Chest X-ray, PA view. Patient: 54 years old, sex M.
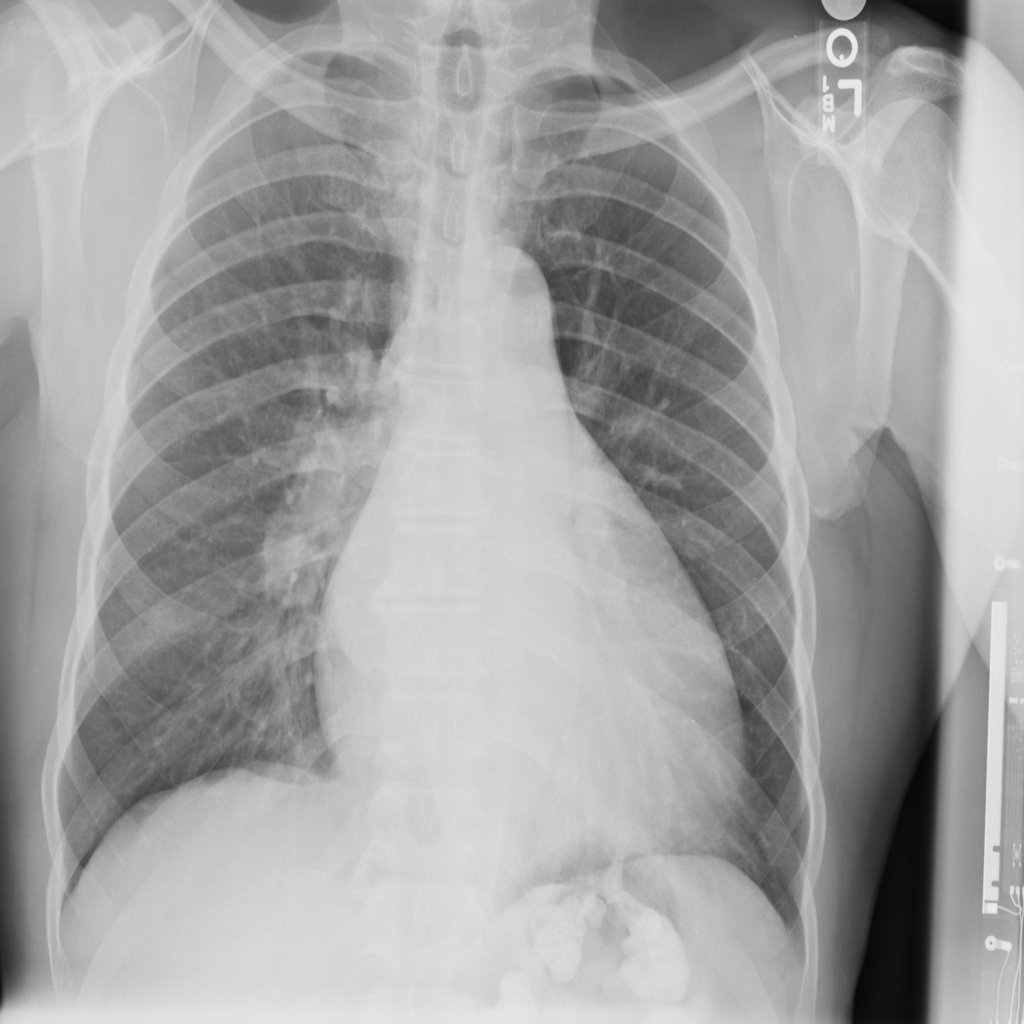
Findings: Atelectasis, Cardiomegaly, Effusion